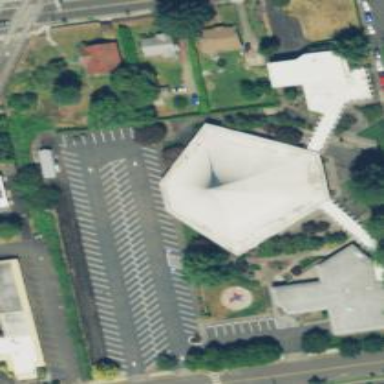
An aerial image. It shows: Beautiful church building.